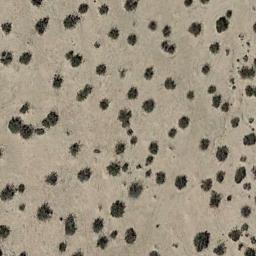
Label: chaparral